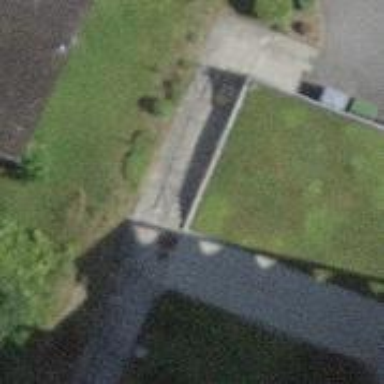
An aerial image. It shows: Road with steps.